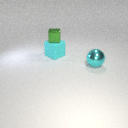
large cyan rubber cube behind large cyan metal sphere